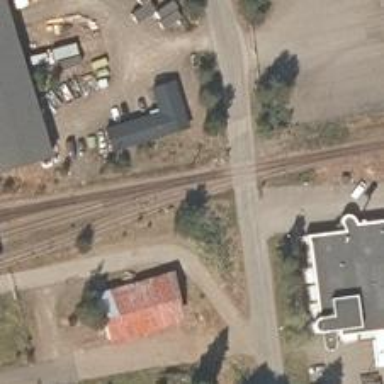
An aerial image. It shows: Light railway signal with light crossing form.